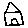
Label: house